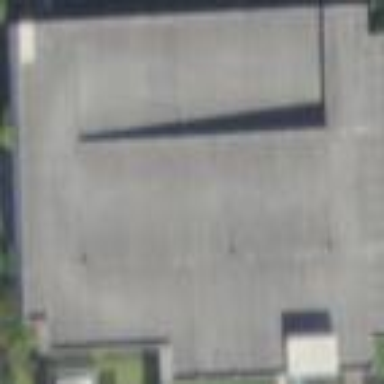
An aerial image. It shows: Multi-storey parking building.